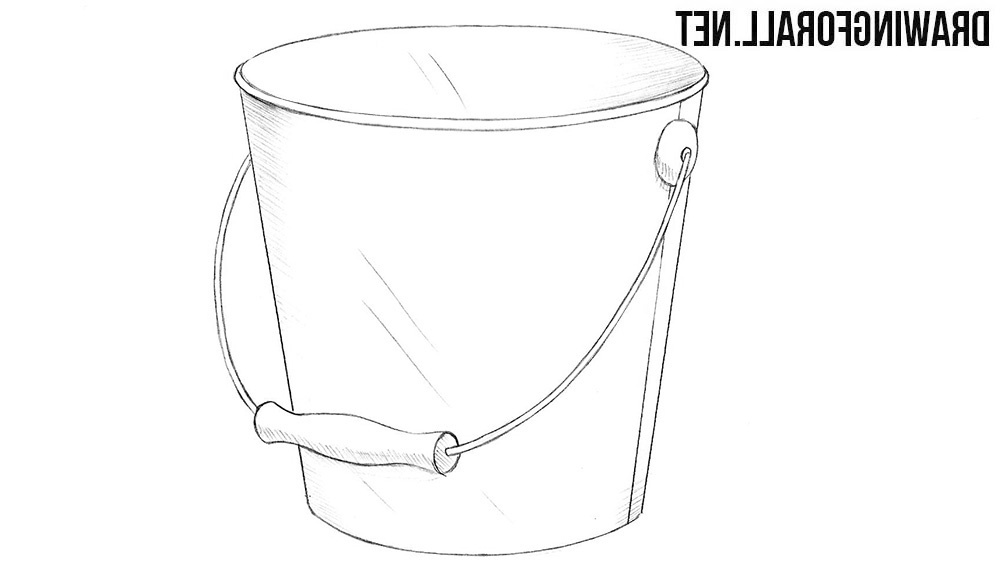
Label: bucket, pail